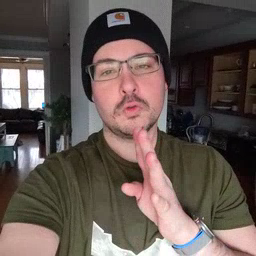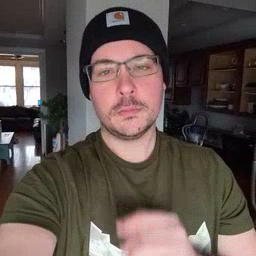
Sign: talk